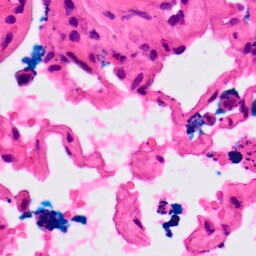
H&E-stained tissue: Lung